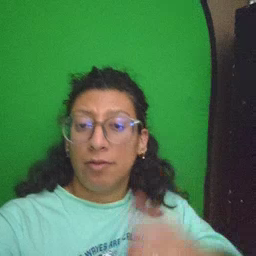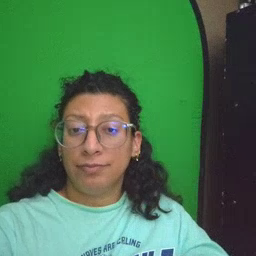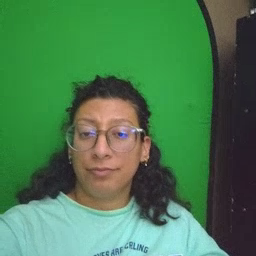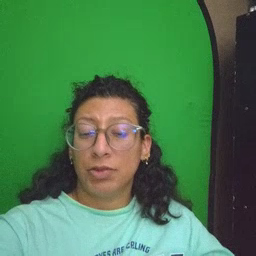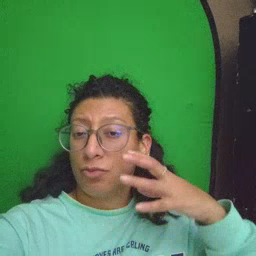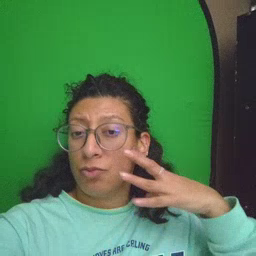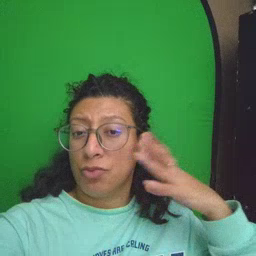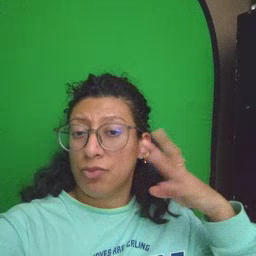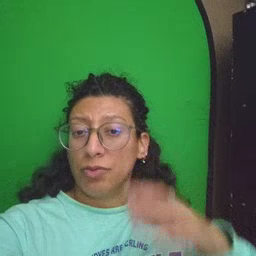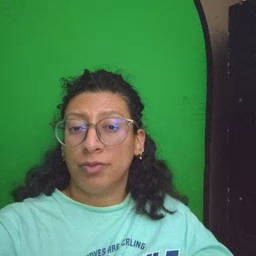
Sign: noisy